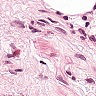
Metastatic tissue present: no